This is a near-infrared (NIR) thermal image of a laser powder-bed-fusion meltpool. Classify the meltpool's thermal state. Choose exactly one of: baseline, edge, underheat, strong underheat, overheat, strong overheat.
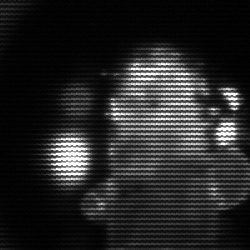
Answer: strong underheat